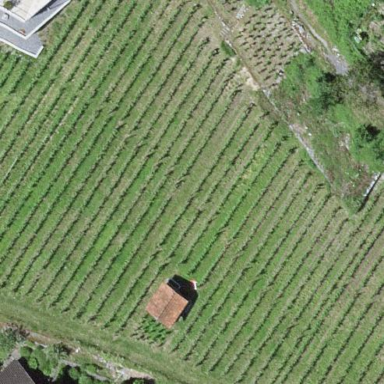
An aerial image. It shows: Vineyard where grapes are grown.